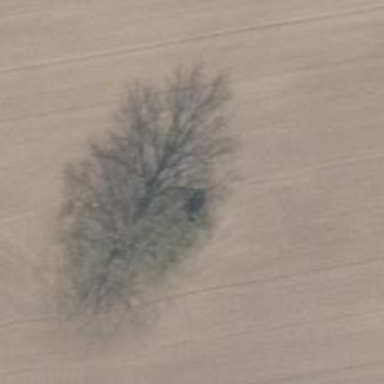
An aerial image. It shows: Hunting stand.